Question: In my table view controller, i have implemented pull to refresh (UIRefreshControl). The problem is that I do not know why it is mix with the tableView (UITableViewController). For details, see the screenshot. Thank you for your assistance!

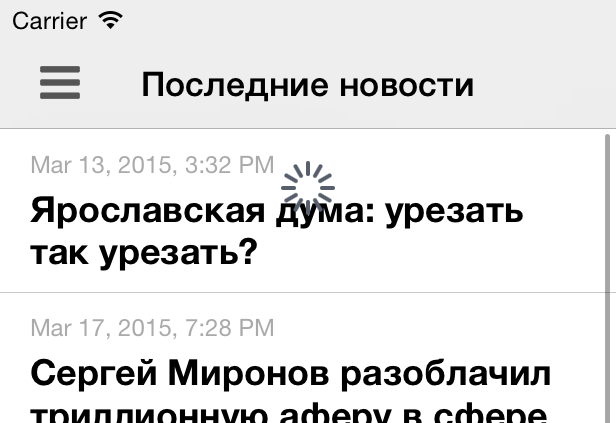
Answer: You can implement refresh control like this.
'''
class ViewController: UIViewController,UITableViewDelegate,UITableViewDataSource {
@IBOutlet var tableView: UITableView!
var refreshControl : UIRefreshControl!
}
override func viewDidLoad() {
super.viewDidLoad()
self.refreshControl = UIRefreshControl()
self.refreshControl.backgroundColor = UIColor.clearColor()
self.refreshControl.tintColor = UIColor.blackColor()
self.refreshControl.addTarget(self, action: "methodPullToRefresh:", forControlEvents: UIControlEvents.ValueChanged)
self.tableView.addSubview(self.refreshControl)
}
func methodPullToRefresh(sender:AnyObject)
{
self.refreshControl?.beginRefreshing()
}
'''
<URL>
'''
// Once you are done with your task
self.refreshControl?.endRefreshing()
// Main queue thread is only required when refresh controls comes or goes off with delay, if it works quickly then no need to add this
dispatch_async(dispatch_get_main_queue()) {
}
'''
<URL>
Hope, this will resolve your problem.
All the best.